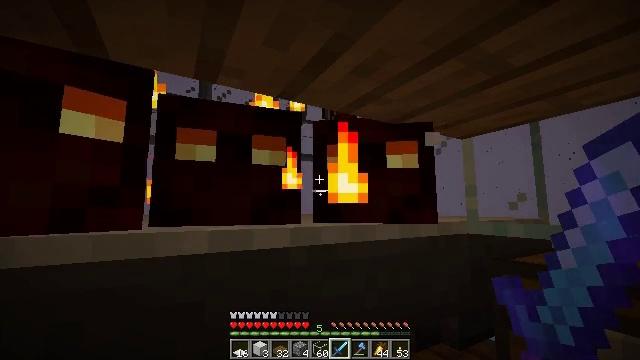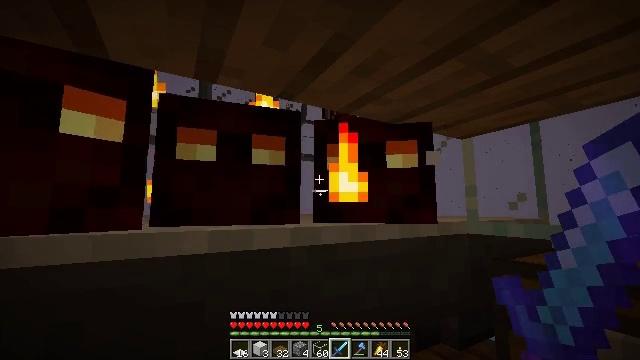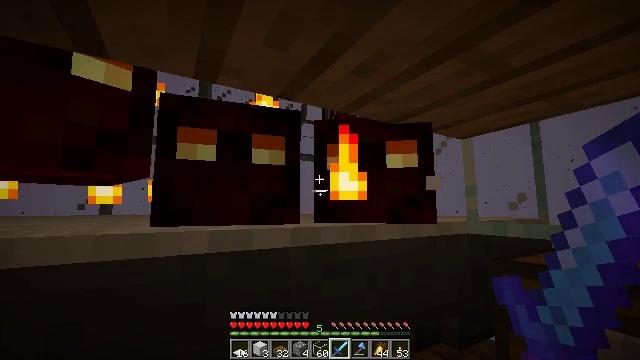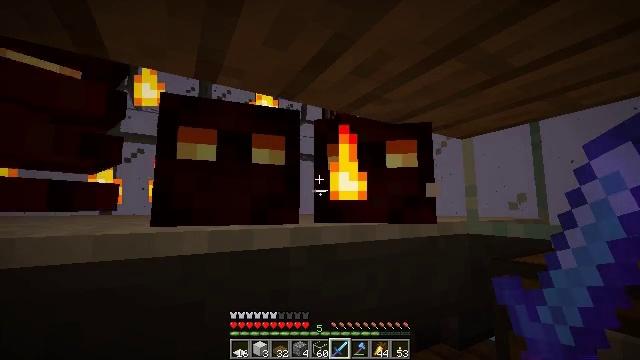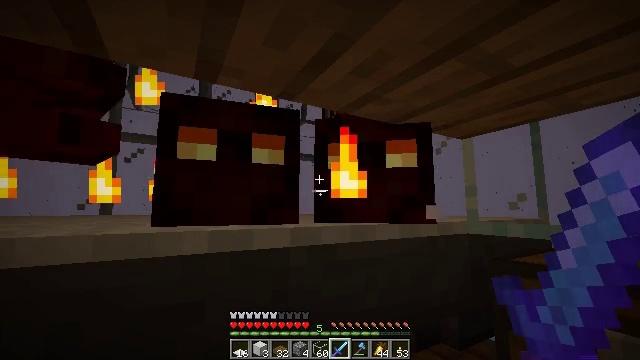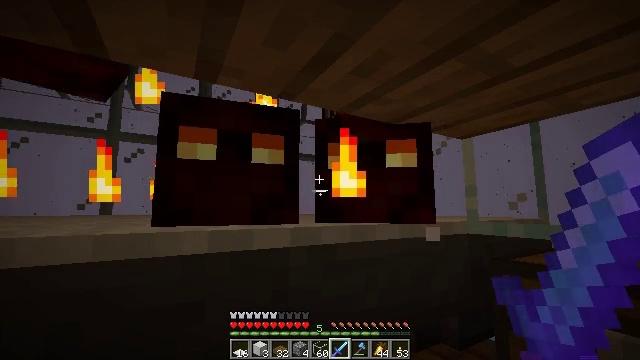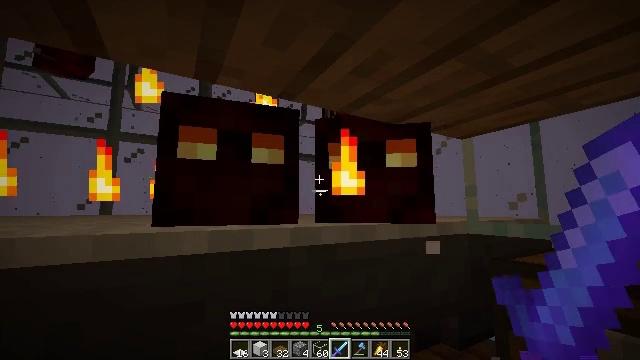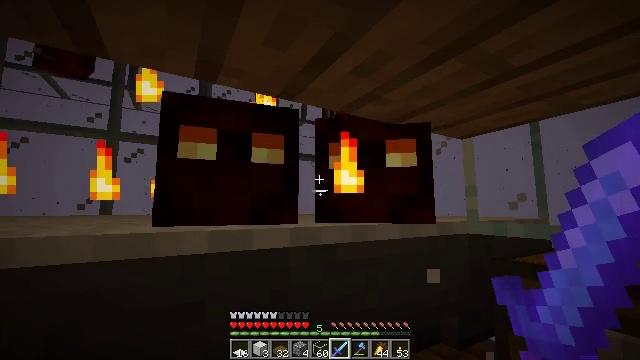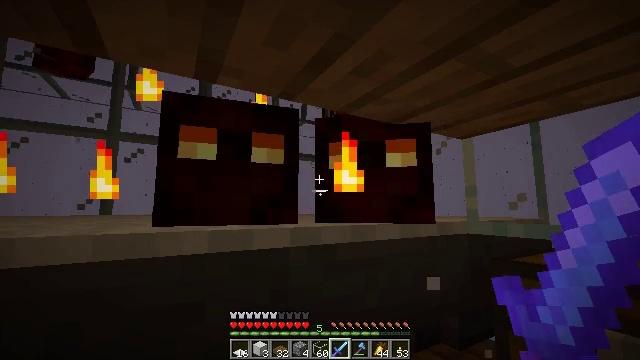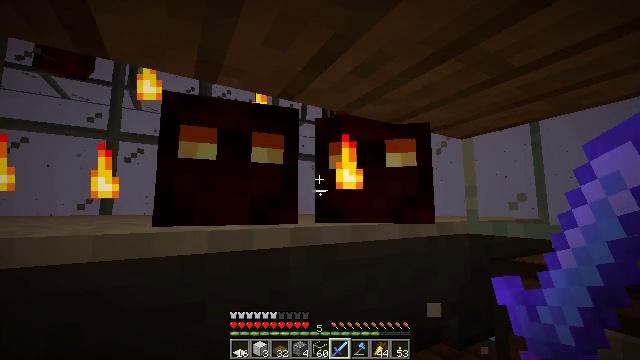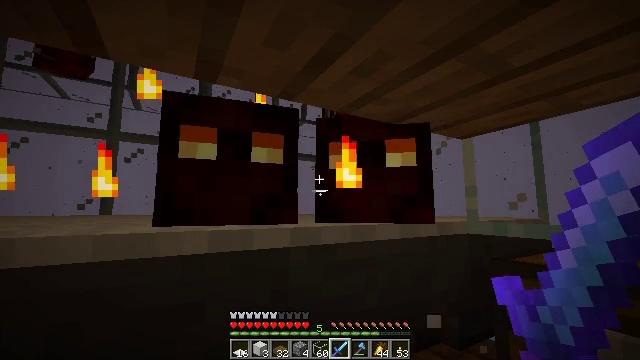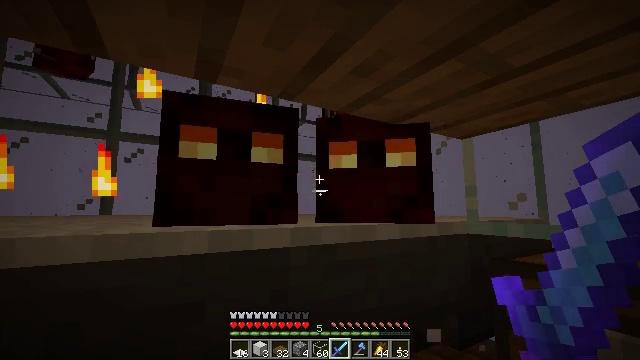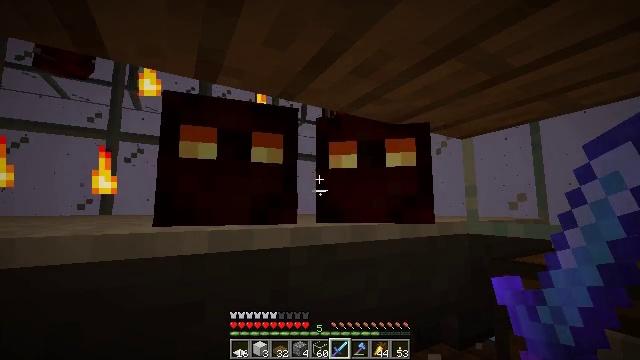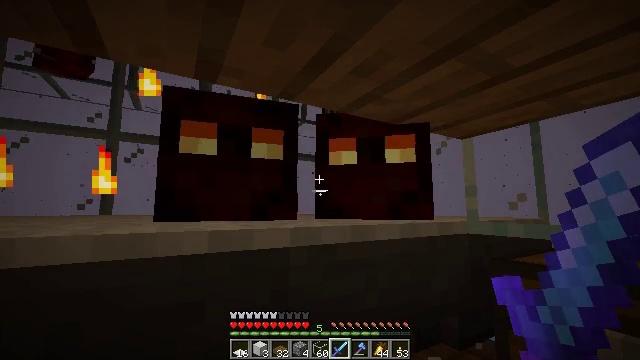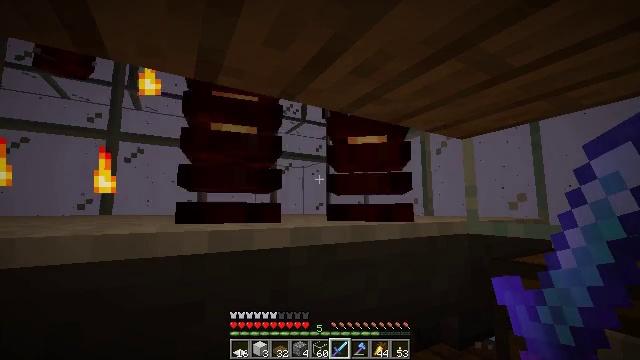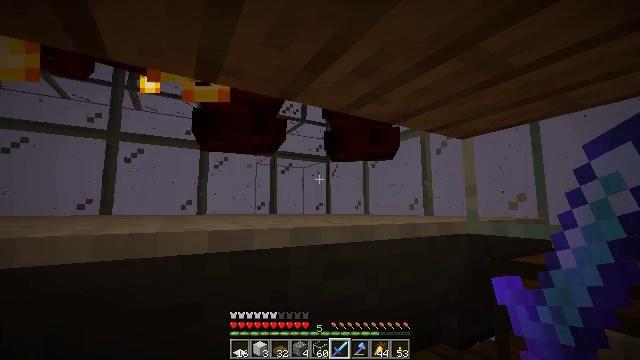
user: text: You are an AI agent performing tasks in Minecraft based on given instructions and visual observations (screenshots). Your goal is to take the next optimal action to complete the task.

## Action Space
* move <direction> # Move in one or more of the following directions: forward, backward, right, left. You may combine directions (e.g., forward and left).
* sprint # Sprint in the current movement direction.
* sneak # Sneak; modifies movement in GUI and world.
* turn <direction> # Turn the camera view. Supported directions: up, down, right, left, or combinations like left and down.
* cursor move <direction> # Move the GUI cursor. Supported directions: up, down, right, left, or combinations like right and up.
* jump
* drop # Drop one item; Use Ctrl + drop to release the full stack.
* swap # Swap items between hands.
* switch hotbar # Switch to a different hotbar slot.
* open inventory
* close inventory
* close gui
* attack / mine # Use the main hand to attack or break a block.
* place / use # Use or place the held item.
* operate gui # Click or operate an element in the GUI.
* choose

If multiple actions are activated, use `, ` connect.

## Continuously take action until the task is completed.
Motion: motion action
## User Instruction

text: Kill a magma cube.
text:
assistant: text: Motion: no_op
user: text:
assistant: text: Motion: no_op
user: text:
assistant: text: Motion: no_op
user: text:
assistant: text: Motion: no_op
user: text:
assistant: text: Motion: no_op
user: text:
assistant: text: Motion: no_op
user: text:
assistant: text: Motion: no_op
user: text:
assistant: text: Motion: no_op
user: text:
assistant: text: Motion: no_op
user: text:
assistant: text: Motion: no_op
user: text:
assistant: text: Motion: no_op
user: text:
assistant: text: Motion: no_op
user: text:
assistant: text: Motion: no_op
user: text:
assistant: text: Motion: no_op
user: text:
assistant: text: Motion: no_op
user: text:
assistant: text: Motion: no_op
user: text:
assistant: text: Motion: no_op
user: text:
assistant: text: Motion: no_op
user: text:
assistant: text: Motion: no_op
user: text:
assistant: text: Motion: no_op
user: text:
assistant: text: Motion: no_op
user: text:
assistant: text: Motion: no_op
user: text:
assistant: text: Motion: no_op
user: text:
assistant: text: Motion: no_op
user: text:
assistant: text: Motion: no_op
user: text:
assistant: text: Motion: no_op
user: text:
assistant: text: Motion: no_op
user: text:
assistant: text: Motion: no_op
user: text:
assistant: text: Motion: no_op
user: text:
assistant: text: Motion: no_op